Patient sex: M
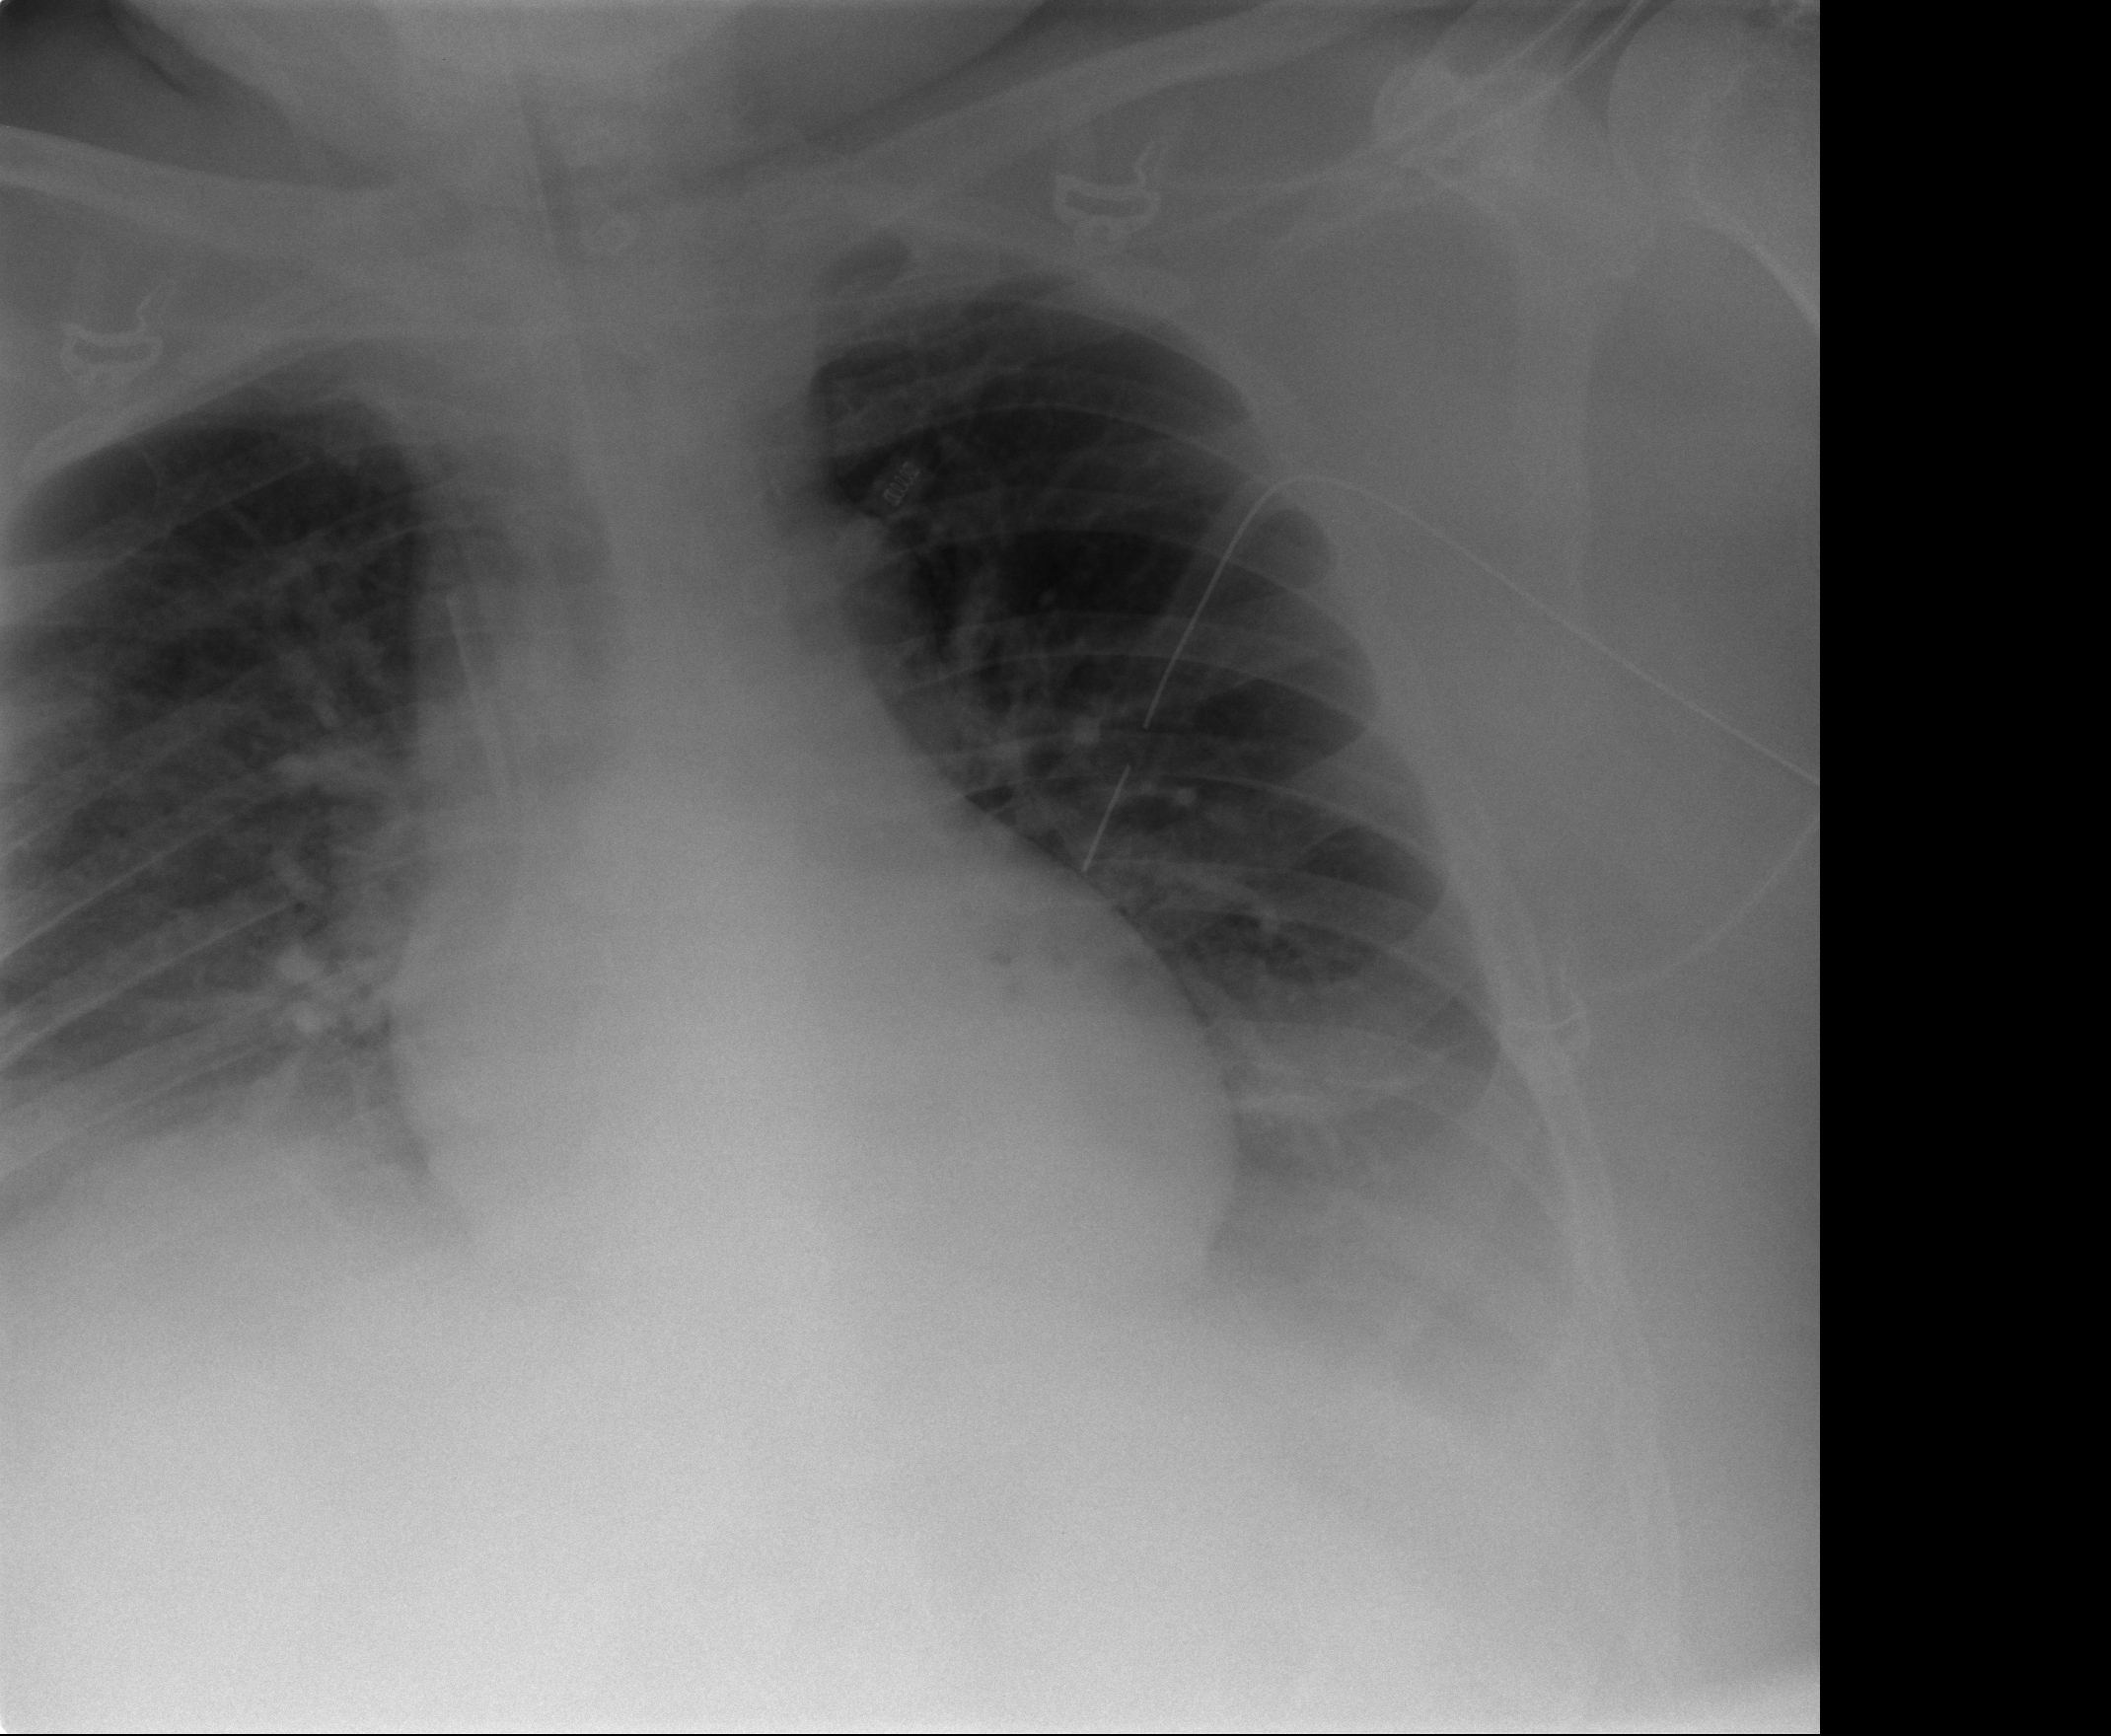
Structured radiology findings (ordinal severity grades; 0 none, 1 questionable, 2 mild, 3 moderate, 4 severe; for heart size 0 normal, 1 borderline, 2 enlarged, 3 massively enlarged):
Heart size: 0
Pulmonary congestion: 0
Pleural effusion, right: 2
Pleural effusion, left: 2
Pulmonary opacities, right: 1
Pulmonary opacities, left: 0
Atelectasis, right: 1
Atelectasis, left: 1